Question: I'm trying to build this LINQ query:
'''
Result = Result.Where(Function(Row) If(IsDBNull(Row(7)), False, Convert.ToInt32(Row(7)) > 10))
'''
'Result' is a 'IEnumerable(Of Object())'.
I manage to build the expression with this code, but at the last line, I get an error message.
The code I have is this:
'''
Dim whereMethod = GetType(Queryable).GetMethods(BindingFlags.Public Or BindingFlags.Static).First(Function(m) m.Name = "Where").MakeGenericMethod(GetType(Object()))
Dim convertMethod As MethodInfo = Nothing
Dim rowParameter = Expression.Parameter(GetType(Object()), "Row")
Dim isdbnullMethod As MethodInfo = GetType(System.Convert).GetMethod("IsDBNull", New Type() {GetType(Object)})
Dim expr As Expression = Nothing
Dim tempexpr As Expressions.LambdaExpression = Nothing
convertMethod = GetType(System.Convert).GetMethod("ToInt32", New Type() {GetType(Object)})
tempexpr = Expression.Lambda(Expression.IfThenElse(
Expression.Call(isdbnullMethod,
Expression.ArrayAccess(rowParameter, Expression.Constant(7))),
Expression.Constant(False),
Expression.GreaterThan(
Expression.Call(
convertMethod,
Expression.ArrayAccess(rowParameter, Expression.Constant(7))),
Expression.Constant(10))),
rowParameter)
'''
Then I call:
'''
expr = Expression.Call(whereMethod, Result.AsQueryable.Expression, Expression.Lambda(tempexpr.Body, rowParameter))
'''
And at this line I get this error:

What can be the problem? Without the 'IfThenElse' it works. Also this:
'''
Result = Result.Where(Function(Row) Convert.ToInt32(Row(7)) > 10)
'''
Is this because the 'If' operator is an "Action" method and doesn't returns a value?
Btw. the 'Expression.IfThenElse' uses the 'IIf' function. How could I use the 'If' function?
I think, I found it: 'Expression.Condition'. It uses 'IIf' too, but with this, I don't get an exception.
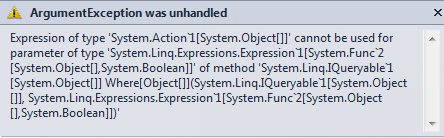
Answer: Your Edit II is correct: <URL>', which is what you want.
As an aside, I don't believe it's really calling the 'IIf' function. That's simply a debug view of what is going on. I don't think it's really calling either of those VB.NET-only methods